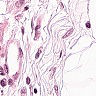
Metastatic tissue present: no